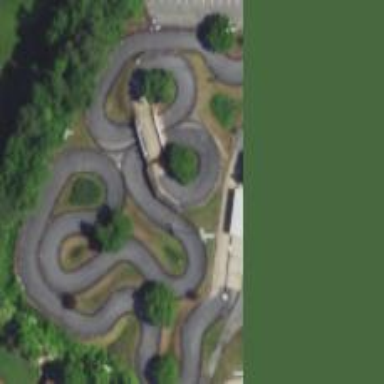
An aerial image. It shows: Karting raceway bridge.